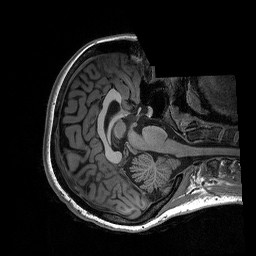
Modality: T1w
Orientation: axial
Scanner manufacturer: siemens
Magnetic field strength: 3 T